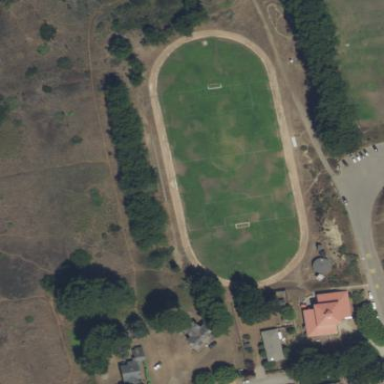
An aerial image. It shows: Pitch for American football.